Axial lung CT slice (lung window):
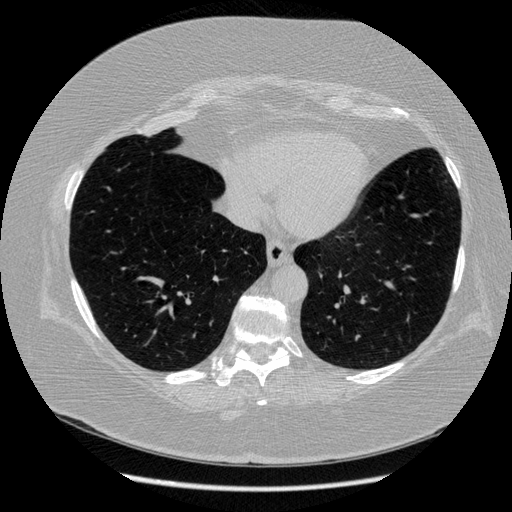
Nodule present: no